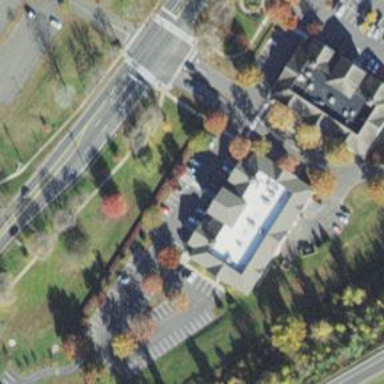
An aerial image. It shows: Healthcare clinic.